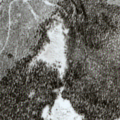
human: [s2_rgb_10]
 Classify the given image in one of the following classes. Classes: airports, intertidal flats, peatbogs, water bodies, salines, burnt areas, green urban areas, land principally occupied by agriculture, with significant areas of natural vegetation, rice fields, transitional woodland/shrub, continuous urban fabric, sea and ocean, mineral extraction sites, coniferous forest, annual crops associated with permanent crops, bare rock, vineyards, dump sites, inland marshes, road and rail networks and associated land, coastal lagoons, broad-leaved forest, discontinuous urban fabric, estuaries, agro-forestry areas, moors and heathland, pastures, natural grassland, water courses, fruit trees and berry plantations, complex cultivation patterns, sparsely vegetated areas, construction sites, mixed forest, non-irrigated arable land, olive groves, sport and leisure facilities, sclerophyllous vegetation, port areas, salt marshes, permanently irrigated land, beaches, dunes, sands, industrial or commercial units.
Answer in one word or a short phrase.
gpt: broad-leaved forest, coniferous forest, mixed forest, transitional woodland/shrub, peatbogs